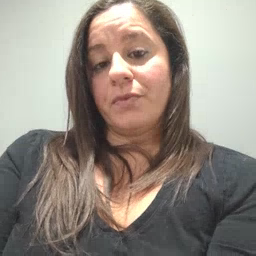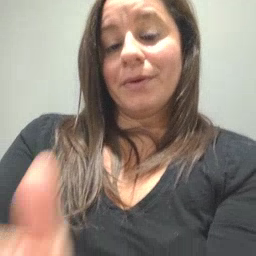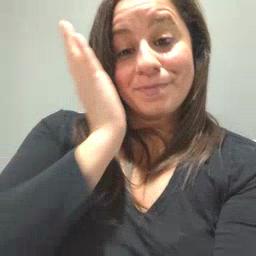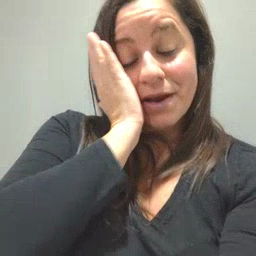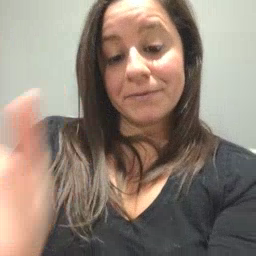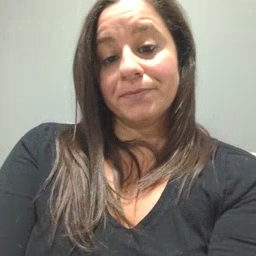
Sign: bed